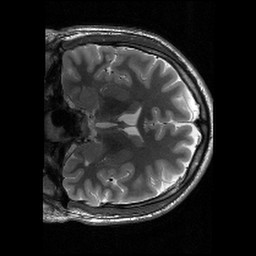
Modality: T2w
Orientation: coronal
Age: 23
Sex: male
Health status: healthy
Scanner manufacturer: siemens
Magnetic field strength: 3 T
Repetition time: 9.01 s
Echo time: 0.064 s